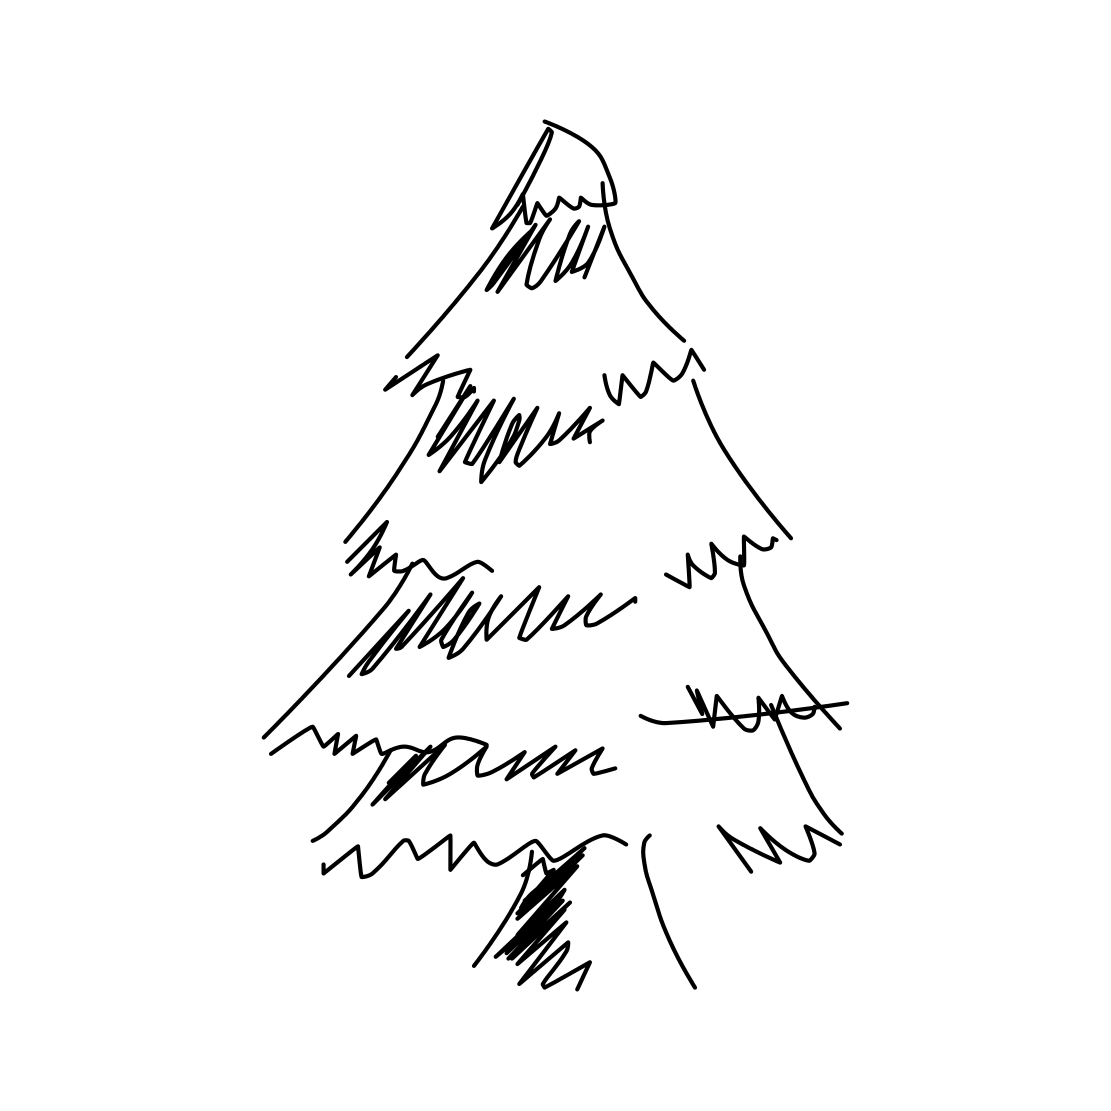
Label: tree